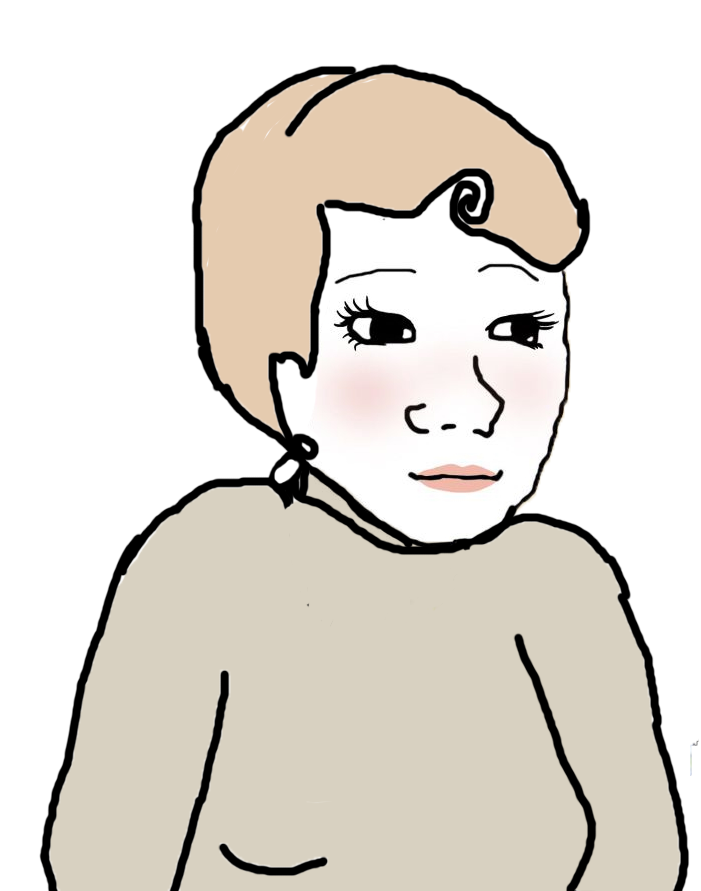
Label: 5_Trad_Wife